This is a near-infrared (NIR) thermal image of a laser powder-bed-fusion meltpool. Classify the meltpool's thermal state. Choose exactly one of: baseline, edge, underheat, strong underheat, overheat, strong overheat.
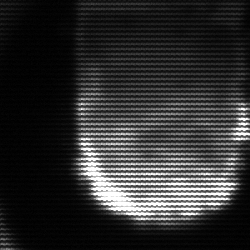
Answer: baseline